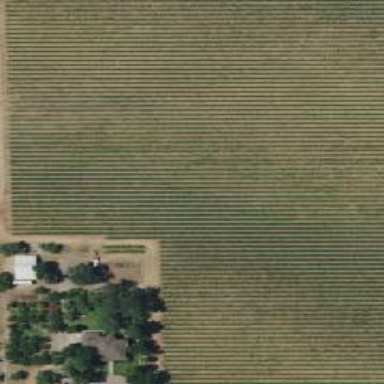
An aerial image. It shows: Vineyard where grapes are grown.